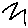
Label: zigzag